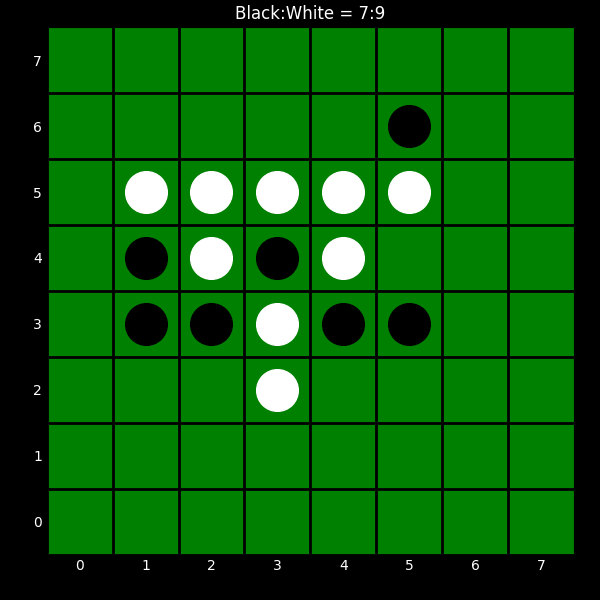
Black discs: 7
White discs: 9